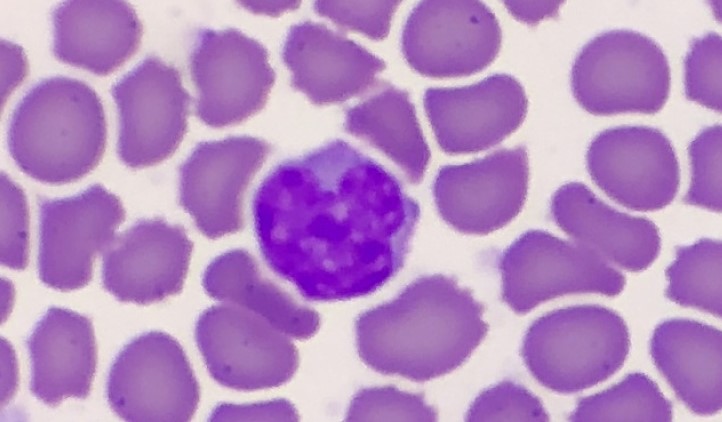
White blood cell type: Neutrophil